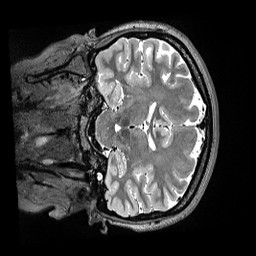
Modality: T2w
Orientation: coronal
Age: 19
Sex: female
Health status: ill
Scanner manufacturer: siemens
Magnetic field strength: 3 T
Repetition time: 3.2 s
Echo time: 0.564 s